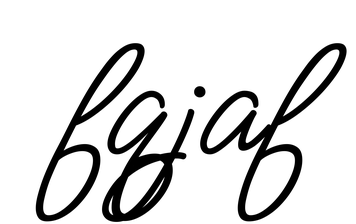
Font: MeowScript-Regular